Fundus camera: zeiss
Shooting center: fovea
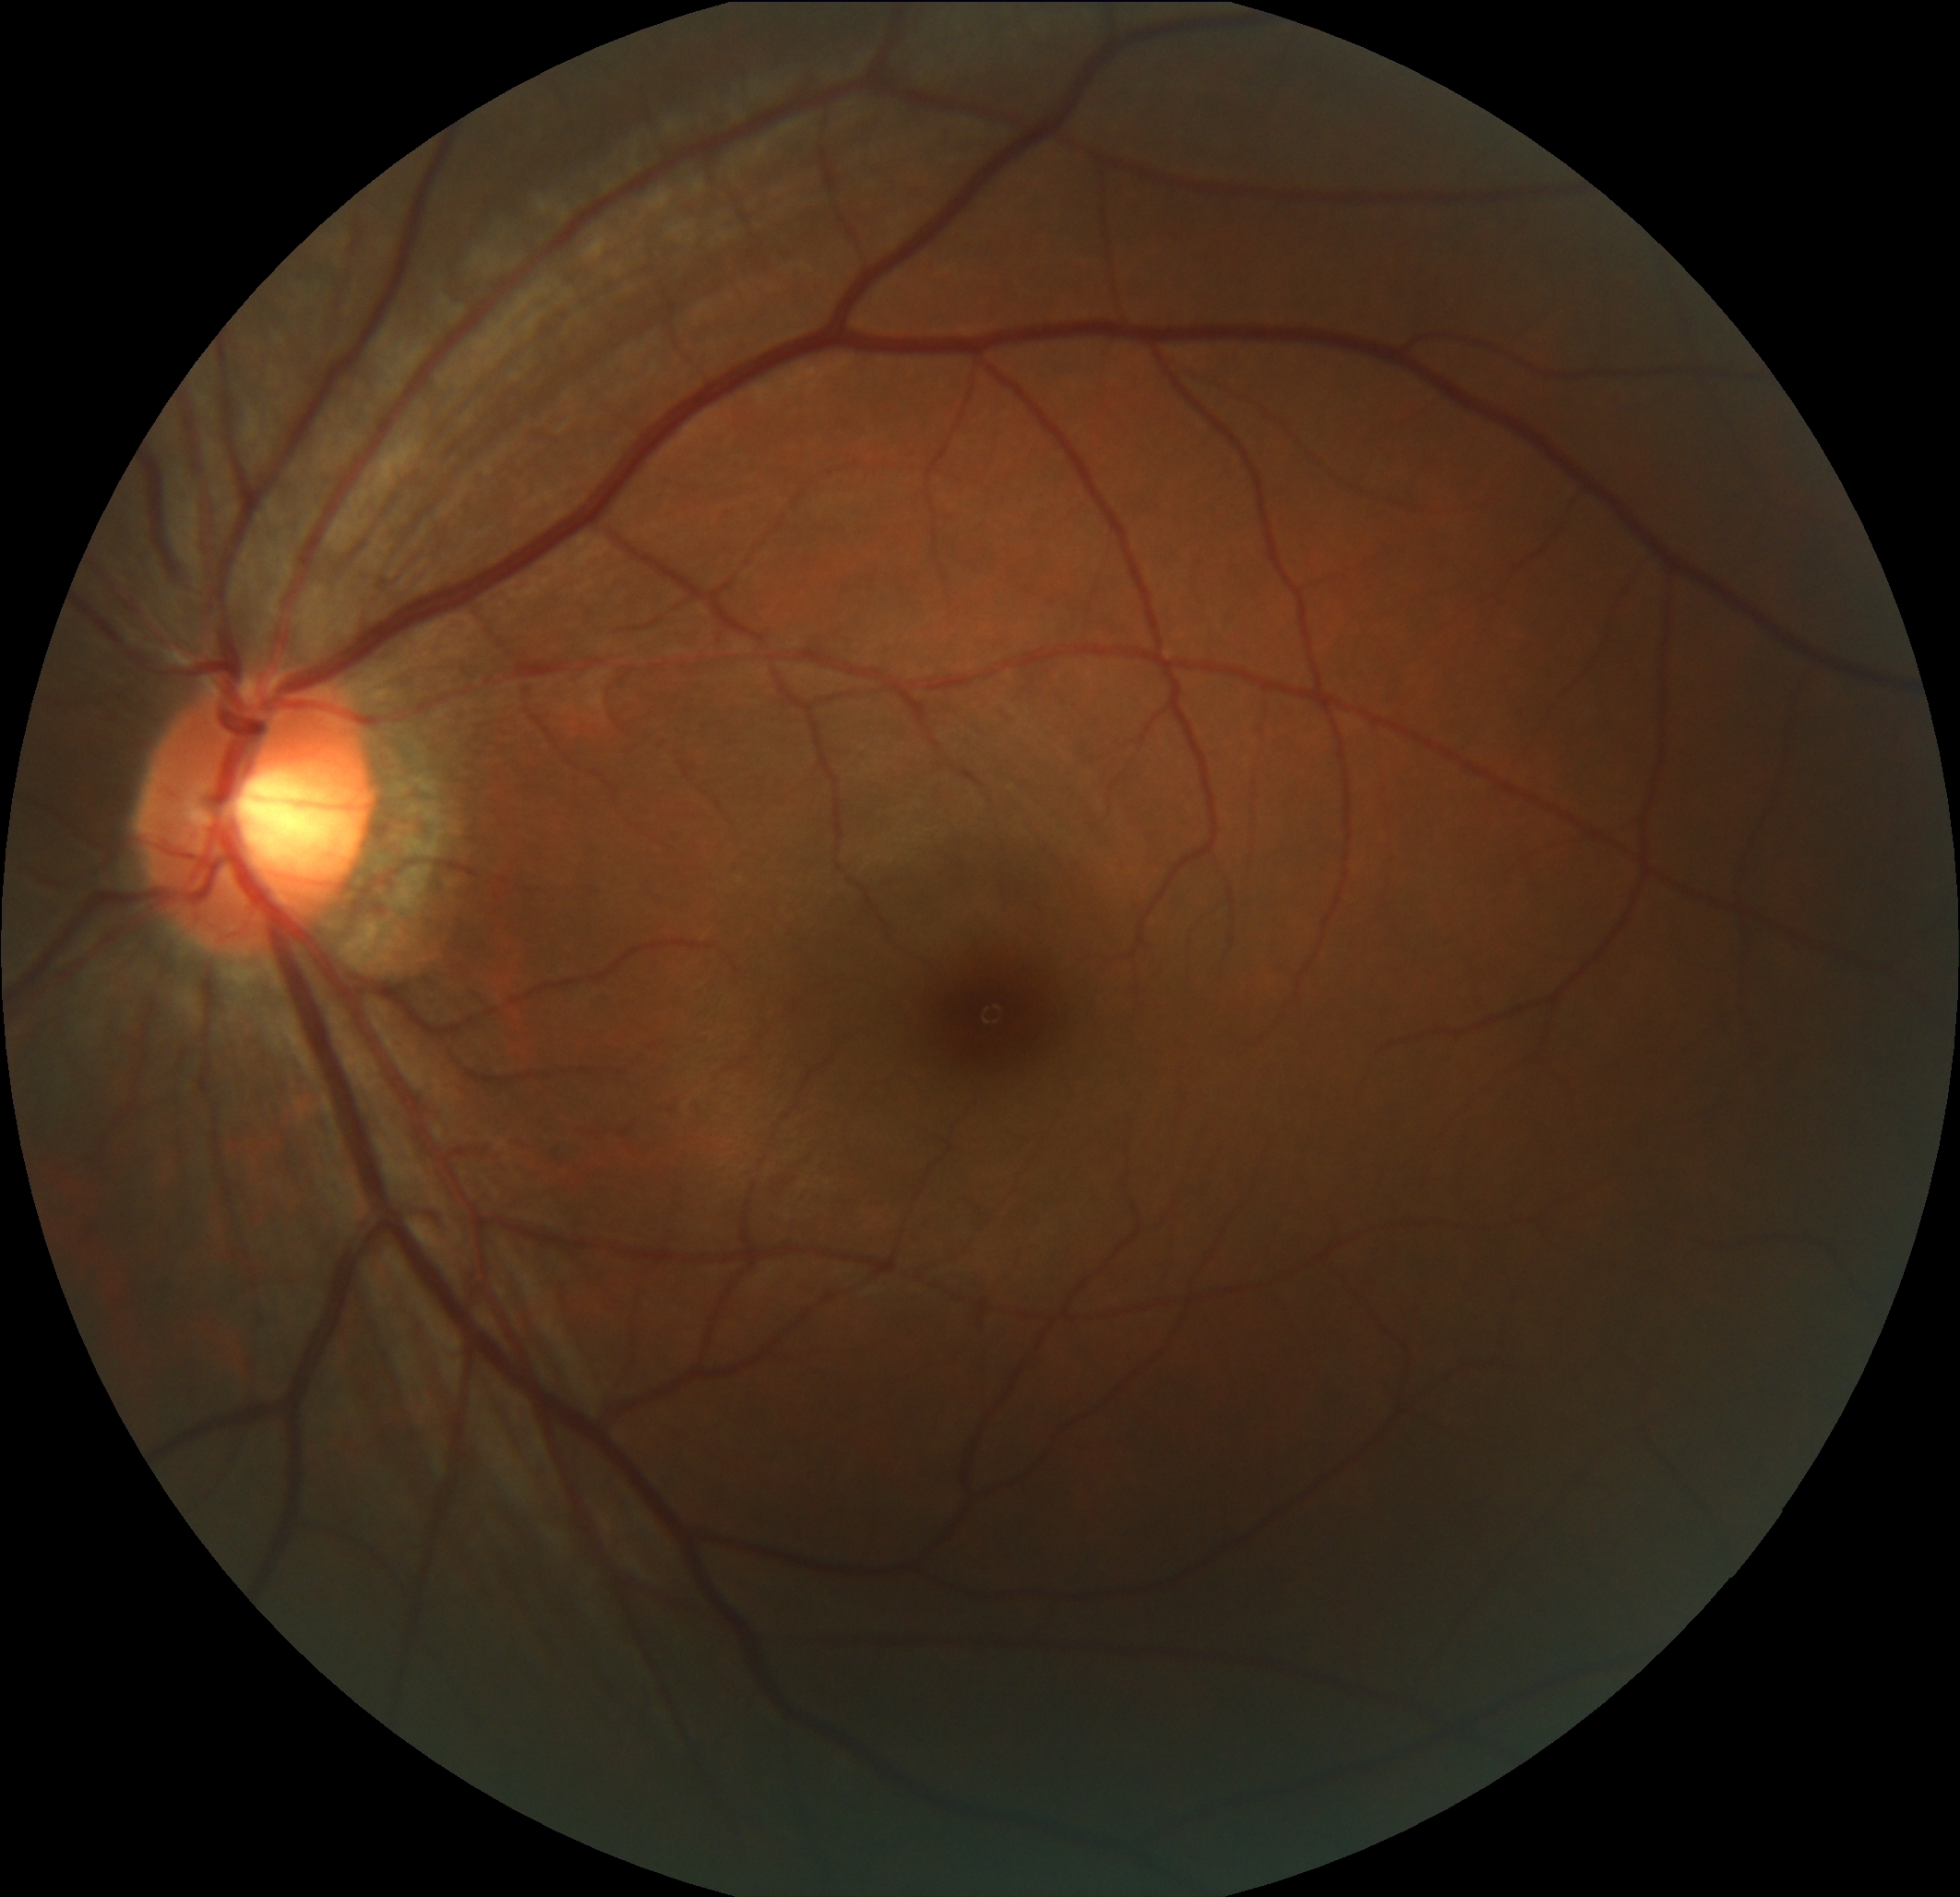
Pathologic myopia: no
Patchy retinal atrophy: present
Retinal detachment: absent